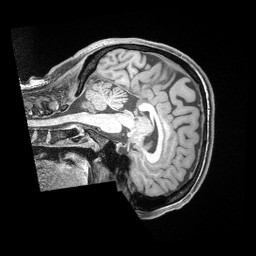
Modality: T1w
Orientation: sagittal
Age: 39
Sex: female
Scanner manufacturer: siemens
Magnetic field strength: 3 T
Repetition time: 2 s
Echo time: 0.00211 s